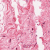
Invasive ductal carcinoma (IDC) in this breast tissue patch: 0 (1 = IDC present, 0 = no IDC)